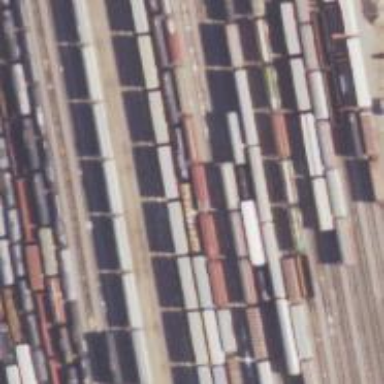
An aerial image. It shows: Railway yard used for servicing trains.